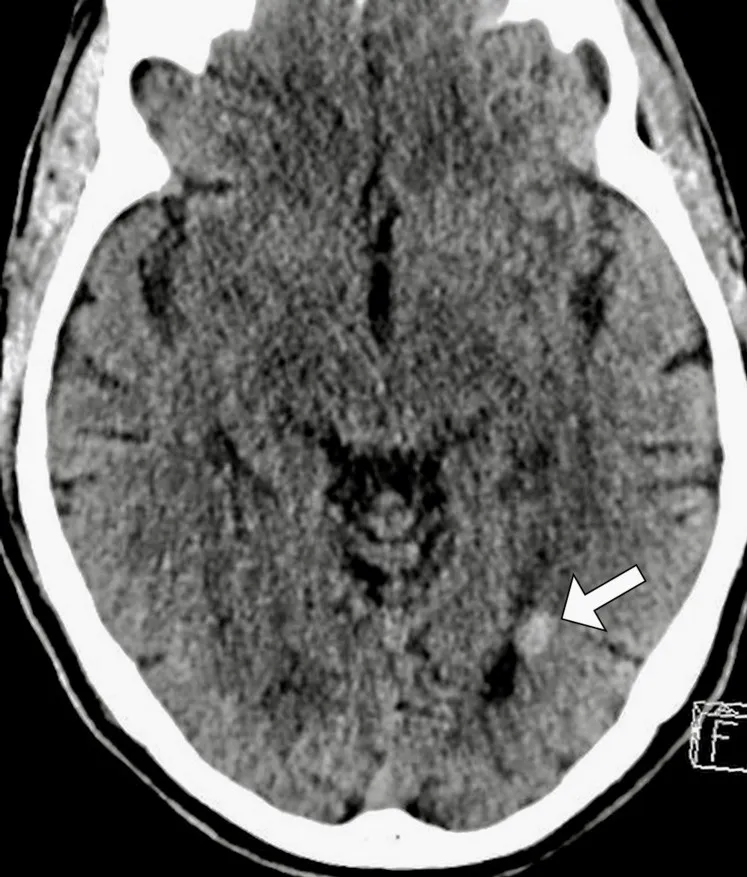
Axial CT of the head revealing a hyperdense nodule (arrow) adjacent to the occipital horn of the left lateral ventricle.
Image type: radiology (ct)